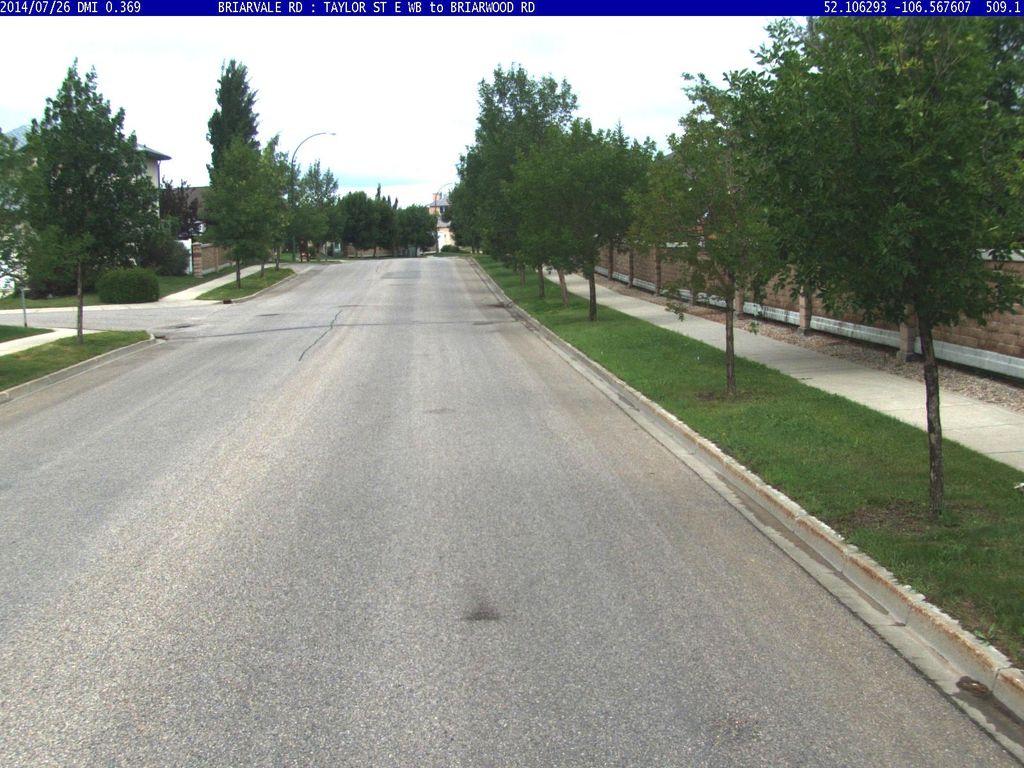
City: saskatoon